Question: I even don't know, what to write in title bar.
I want my app to implement this feature:

For those, who don't understand what I'm talking about:
I have a 'LitsView'. I want to load some more data, if the user pulls the 'ListView' "out of it boundaries".
Maybe there's some tutorial for this?
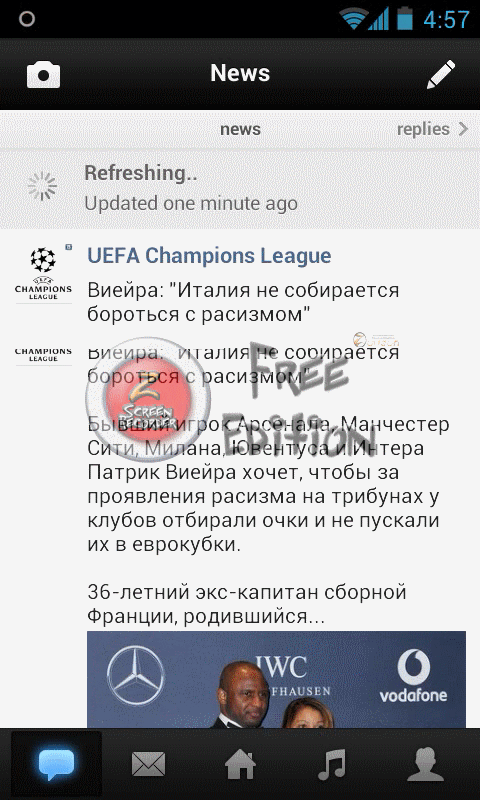
Answer: Have a look at <URL>. It's the best pull-to-refresh library on Android.